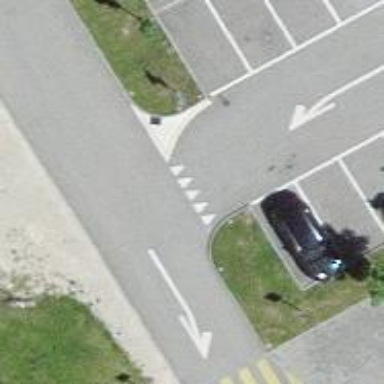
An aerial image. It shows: Road serving as parking aisle.